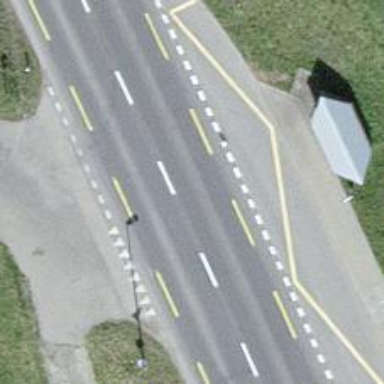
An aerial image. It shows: Primary highway with asphalt surface and designated cycle lane.